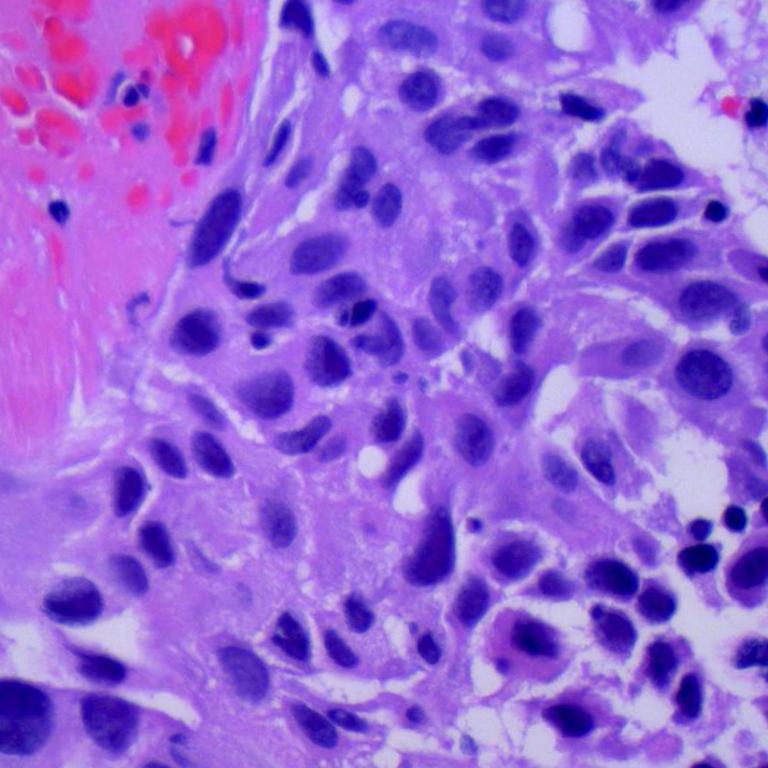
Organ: lung
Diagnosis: squamous carcinomas